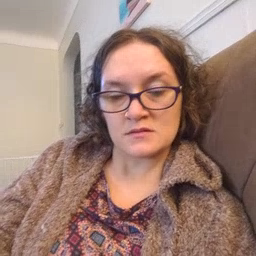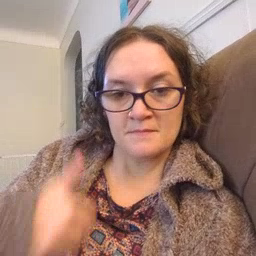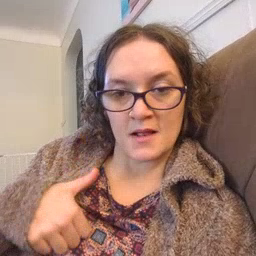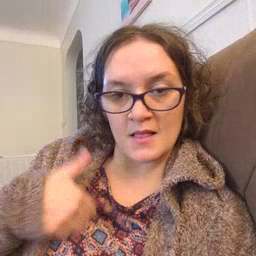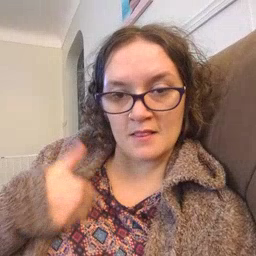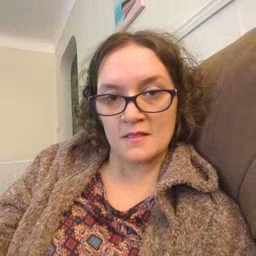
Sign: bath